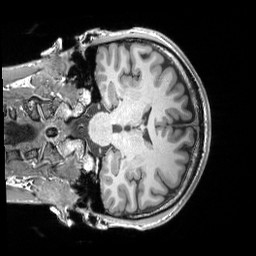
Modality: T1w
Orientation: coronal
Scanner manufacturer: siemens
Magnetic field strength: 3 T
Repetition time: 2.25 s
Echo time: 0.00306 s